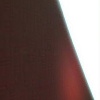
Label: sunburn